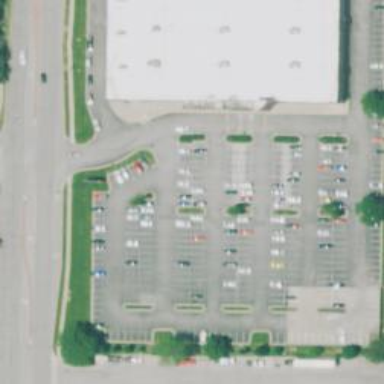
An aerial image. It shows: Parking space.